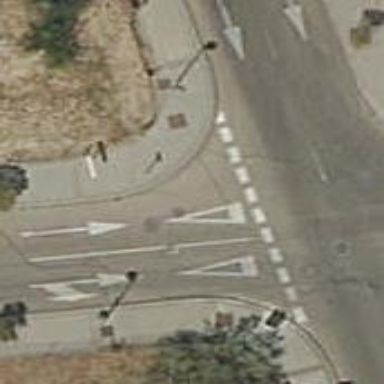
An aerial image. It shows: Road with "give way" sign.